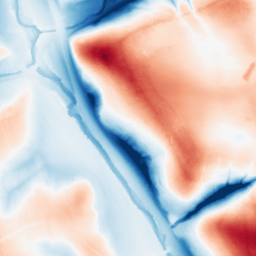
Category: trend_removal
Decomposition family: local_polynomial
Decomposition parameters: window_size: 101
degree: 3
Upsampling method: quadratic
Upsampling parameters: scale: 4
Upsampling scale: 4